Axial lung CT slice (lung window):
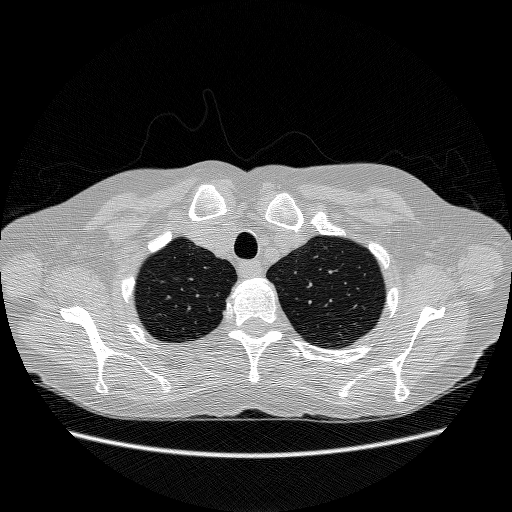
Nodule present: no